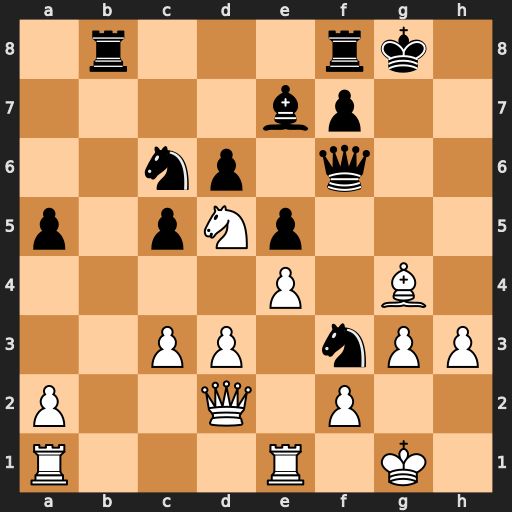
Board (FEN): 1r3rk1/4bp2/2np1q2/p1pNp3/4P1B1/2PP1nPP/P2Q1P2/R3R1K1
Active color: w
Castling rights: -
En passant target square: -
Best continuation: Bxf3 Qxf3 Nxe7+ Nxe7 Qg5+